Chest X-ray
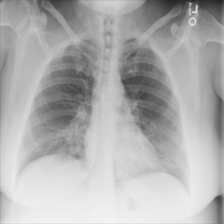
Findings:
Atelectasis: negative
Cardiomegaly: negative
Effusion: negative
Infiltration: negative
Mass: negative
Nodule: negative
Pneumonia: negative
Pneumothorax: negative
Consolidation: negative
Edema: negative
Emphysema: negative
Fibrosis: negative
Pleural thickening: negative
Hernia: negative